Field crop: maize
Growth stage: 2
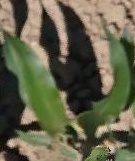
Species: maize